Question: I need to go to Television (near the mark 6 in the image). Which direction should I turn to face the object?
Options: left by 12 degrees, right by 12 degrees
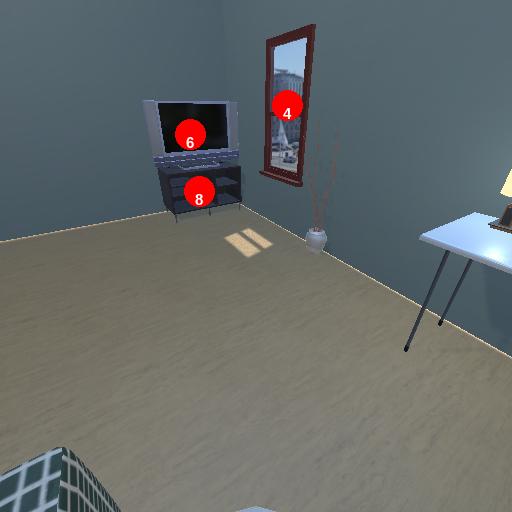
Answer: left by 12 degrees